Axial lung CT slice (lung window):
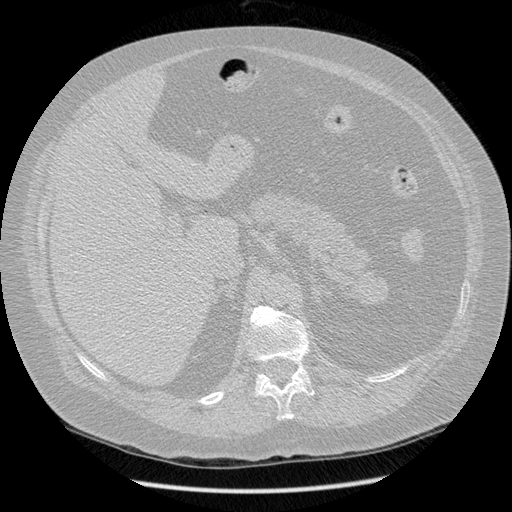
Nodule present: no